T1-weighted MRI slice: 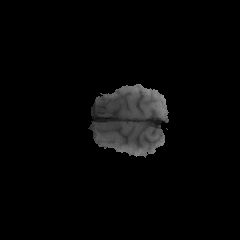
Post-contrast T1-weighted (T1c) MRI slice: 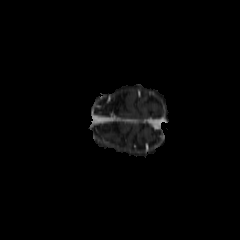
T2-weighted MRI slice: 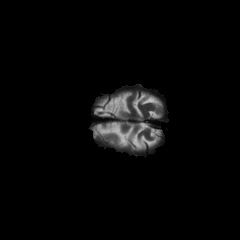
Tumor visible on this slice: no